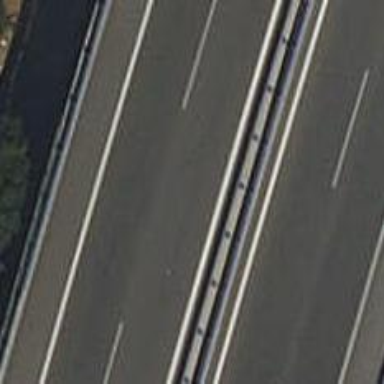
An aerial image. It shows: Motorway bridge.